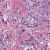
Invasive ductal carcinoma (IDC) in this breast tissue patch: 1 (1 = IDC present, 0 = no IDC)